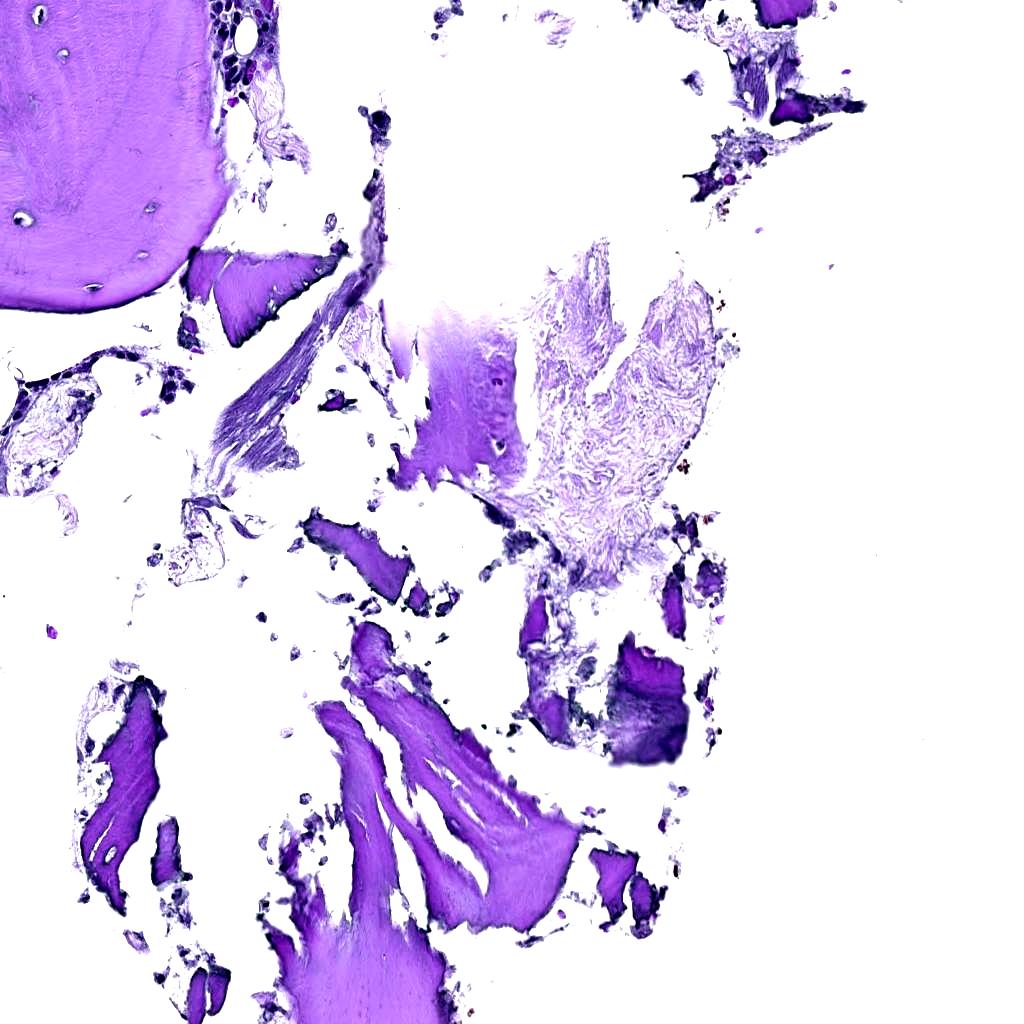
Label: Non-Tumor